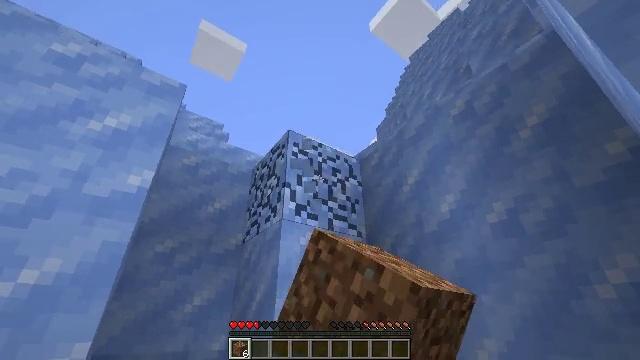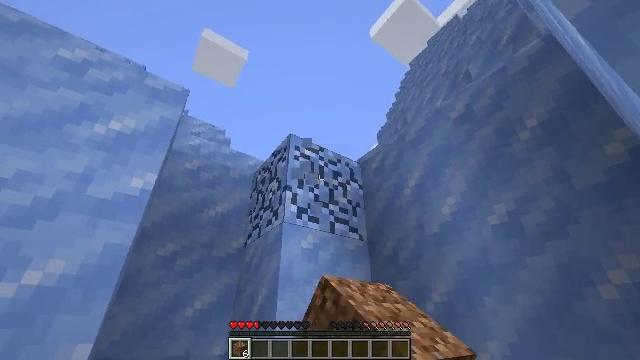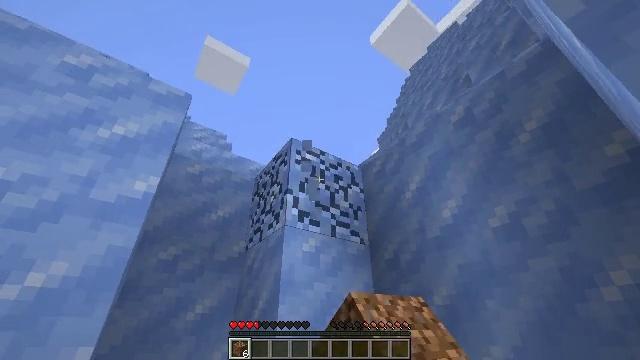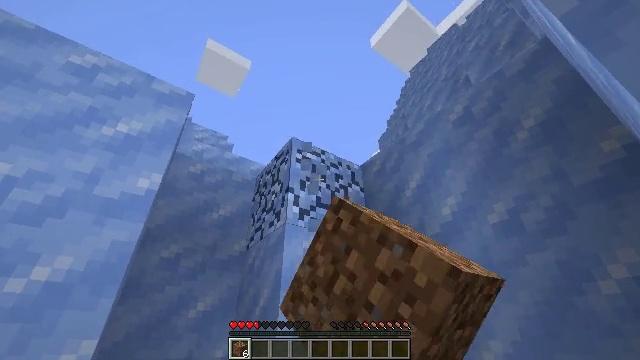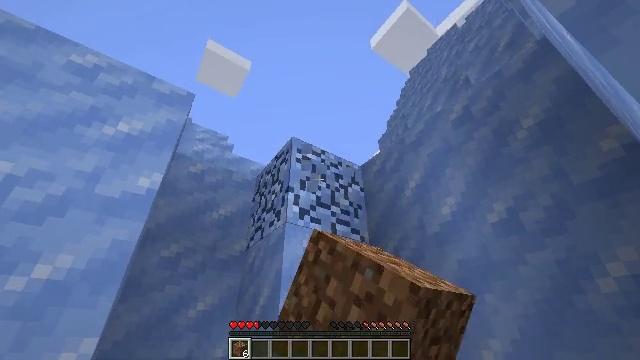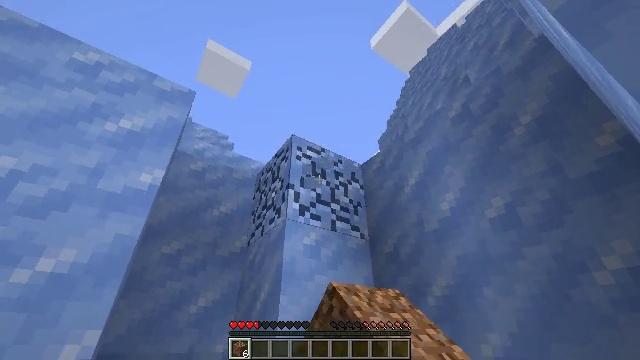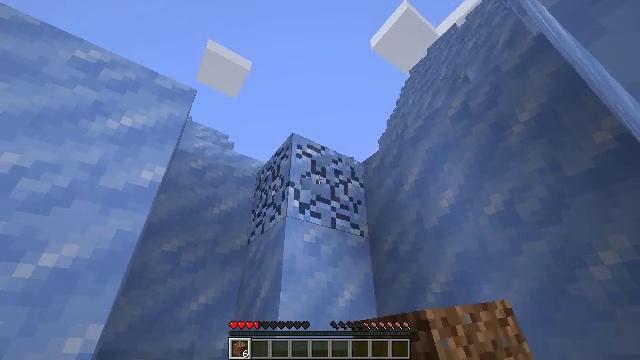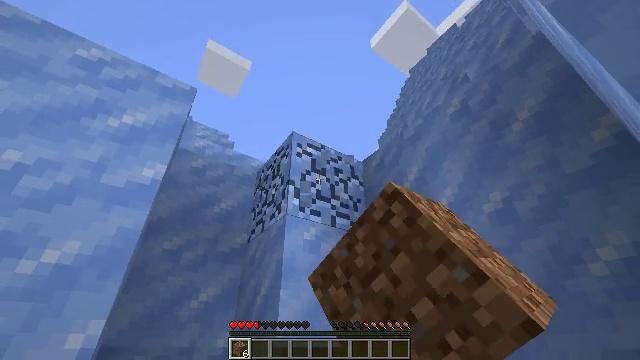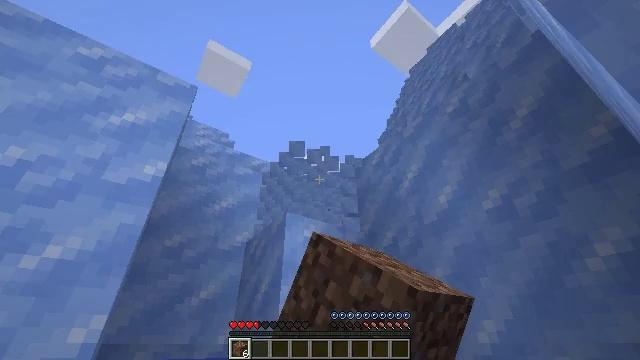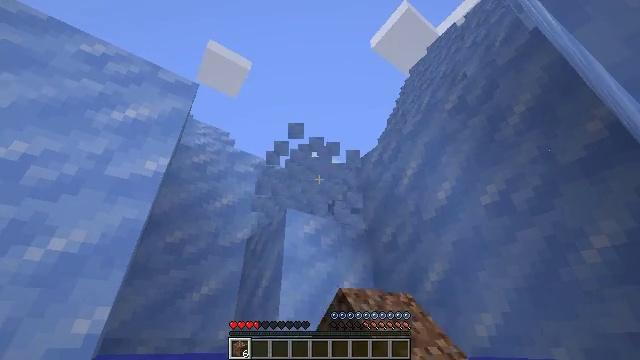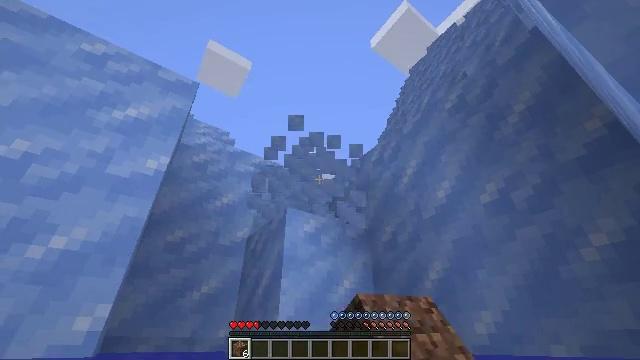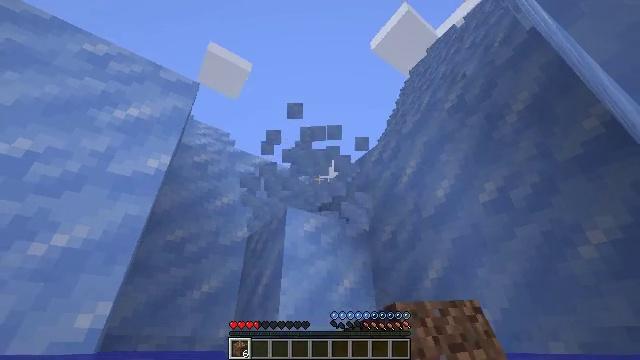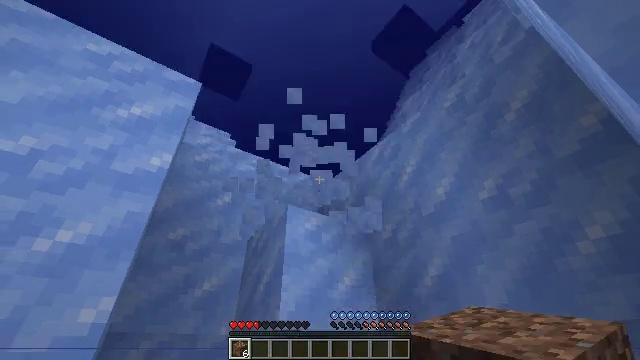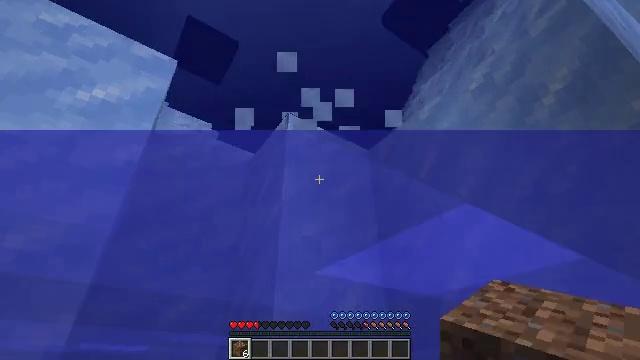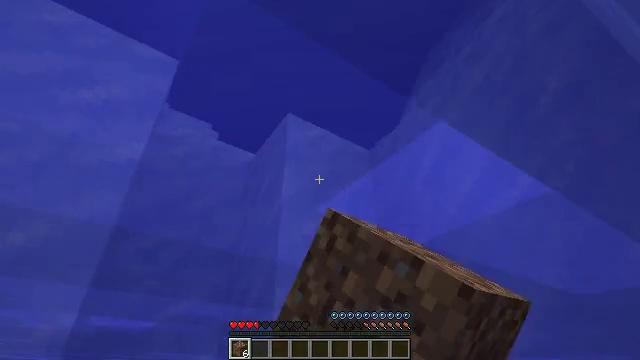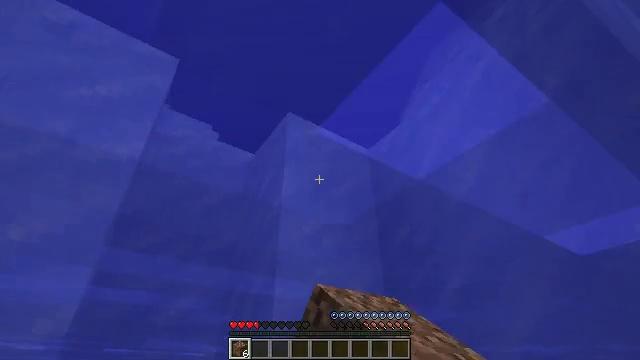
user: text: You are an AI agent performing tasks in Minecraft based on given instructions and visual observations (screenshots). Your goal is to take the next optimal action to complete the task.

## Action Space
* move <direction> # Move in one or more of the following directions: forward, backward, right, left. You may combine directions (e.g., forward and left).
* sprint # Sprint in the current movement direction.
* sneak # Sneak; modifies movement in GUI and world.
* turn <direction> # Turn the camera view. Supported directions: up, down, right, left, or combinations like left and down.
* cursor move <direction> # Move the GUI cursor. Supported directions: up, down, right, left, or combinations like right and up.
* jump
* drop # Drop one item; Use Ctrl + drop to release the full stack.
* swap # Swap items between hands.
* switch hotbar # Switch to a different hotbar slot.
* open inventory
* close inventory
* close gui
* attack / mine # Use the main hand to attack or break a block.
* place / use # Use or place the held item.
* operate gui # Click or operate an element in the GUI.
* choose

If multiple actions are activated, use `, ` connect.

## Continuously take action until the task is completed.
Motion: motion action
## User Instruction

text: Break packed ice to add to inventory.
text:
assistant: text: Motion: turn up, attack / mine
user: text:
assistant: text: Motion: turn up, attack / mine
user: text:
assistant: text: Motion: attack / mine
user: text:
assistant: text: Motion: attack / mine
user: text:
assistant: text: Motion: attack / mine
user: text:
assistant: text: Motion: attack / mine
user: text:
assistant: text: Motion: attack / mine
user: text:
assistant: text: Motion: attack / mine
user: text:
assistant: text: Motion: attack / mine
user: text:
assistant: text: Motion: attack / mine
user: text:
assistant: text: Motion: attack / mine
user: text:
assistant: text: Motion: attack / mine
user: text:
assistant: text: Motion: attack / mine
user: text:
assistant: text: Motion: attack / mine
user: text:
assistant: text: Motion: move forward, attack / mine
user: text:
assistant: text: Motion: move forward
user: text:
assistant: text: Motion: move forward
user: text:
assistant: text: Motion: move forward, turn down
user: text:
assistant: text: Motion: move forward, turn down
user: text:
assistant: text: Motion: move forward, turn down
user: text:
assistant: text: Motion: move forward, turn down
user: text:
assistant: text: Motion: move forward, jump
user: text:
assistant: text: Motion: move forward, jump
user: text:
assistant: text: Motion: move forward, jump
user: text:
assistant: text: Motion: move forward, jump
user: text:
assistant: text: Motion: move forward, jump
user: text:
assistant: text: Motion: move forward, jump
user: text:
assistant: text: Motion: move forward, jump
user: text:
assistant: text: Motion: move forward, jump
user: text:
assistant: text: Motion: move forward, jump